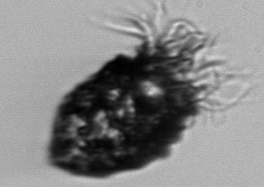
Label: Stenosemella_pacifica